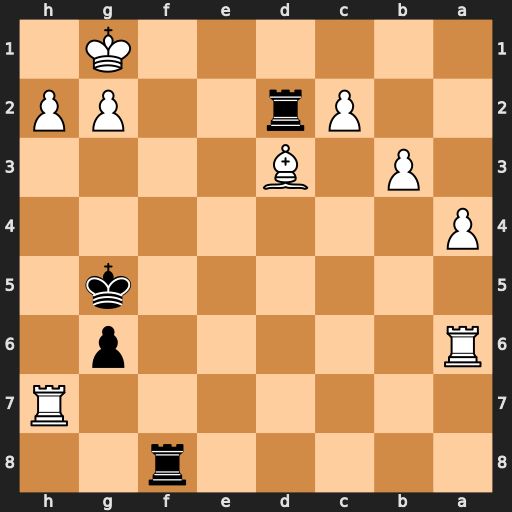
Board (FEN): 5r2/7R/R5p1/6k1/P7/1P1B4/2Pr2PP/6K1
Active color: b
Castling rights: -
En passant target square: -
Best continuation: Rd1+ Bf1 Rdxf1#